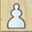
Piece: wP